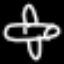
Label: airplane